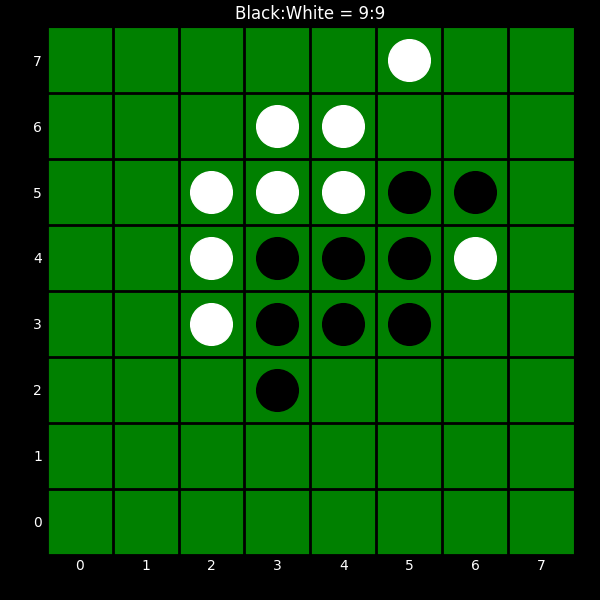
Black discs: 9
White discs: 9